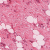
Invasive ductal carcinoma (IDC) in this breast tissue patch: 1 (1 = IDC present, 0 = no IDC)